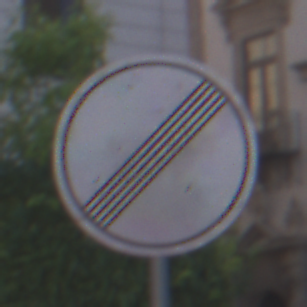
Verkehrszeichen: EndeSaemtlicherBegrenzungen
Umgebung: Outdoor, Urban
Tageszeit: SunriseSunset
Wetter: PartlyCloudy
Licht: Natural
Jahreszeit: NotSpecified
Kontrast: LowContrast